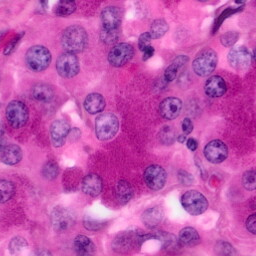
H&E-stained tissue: Pancreatic